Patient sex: M
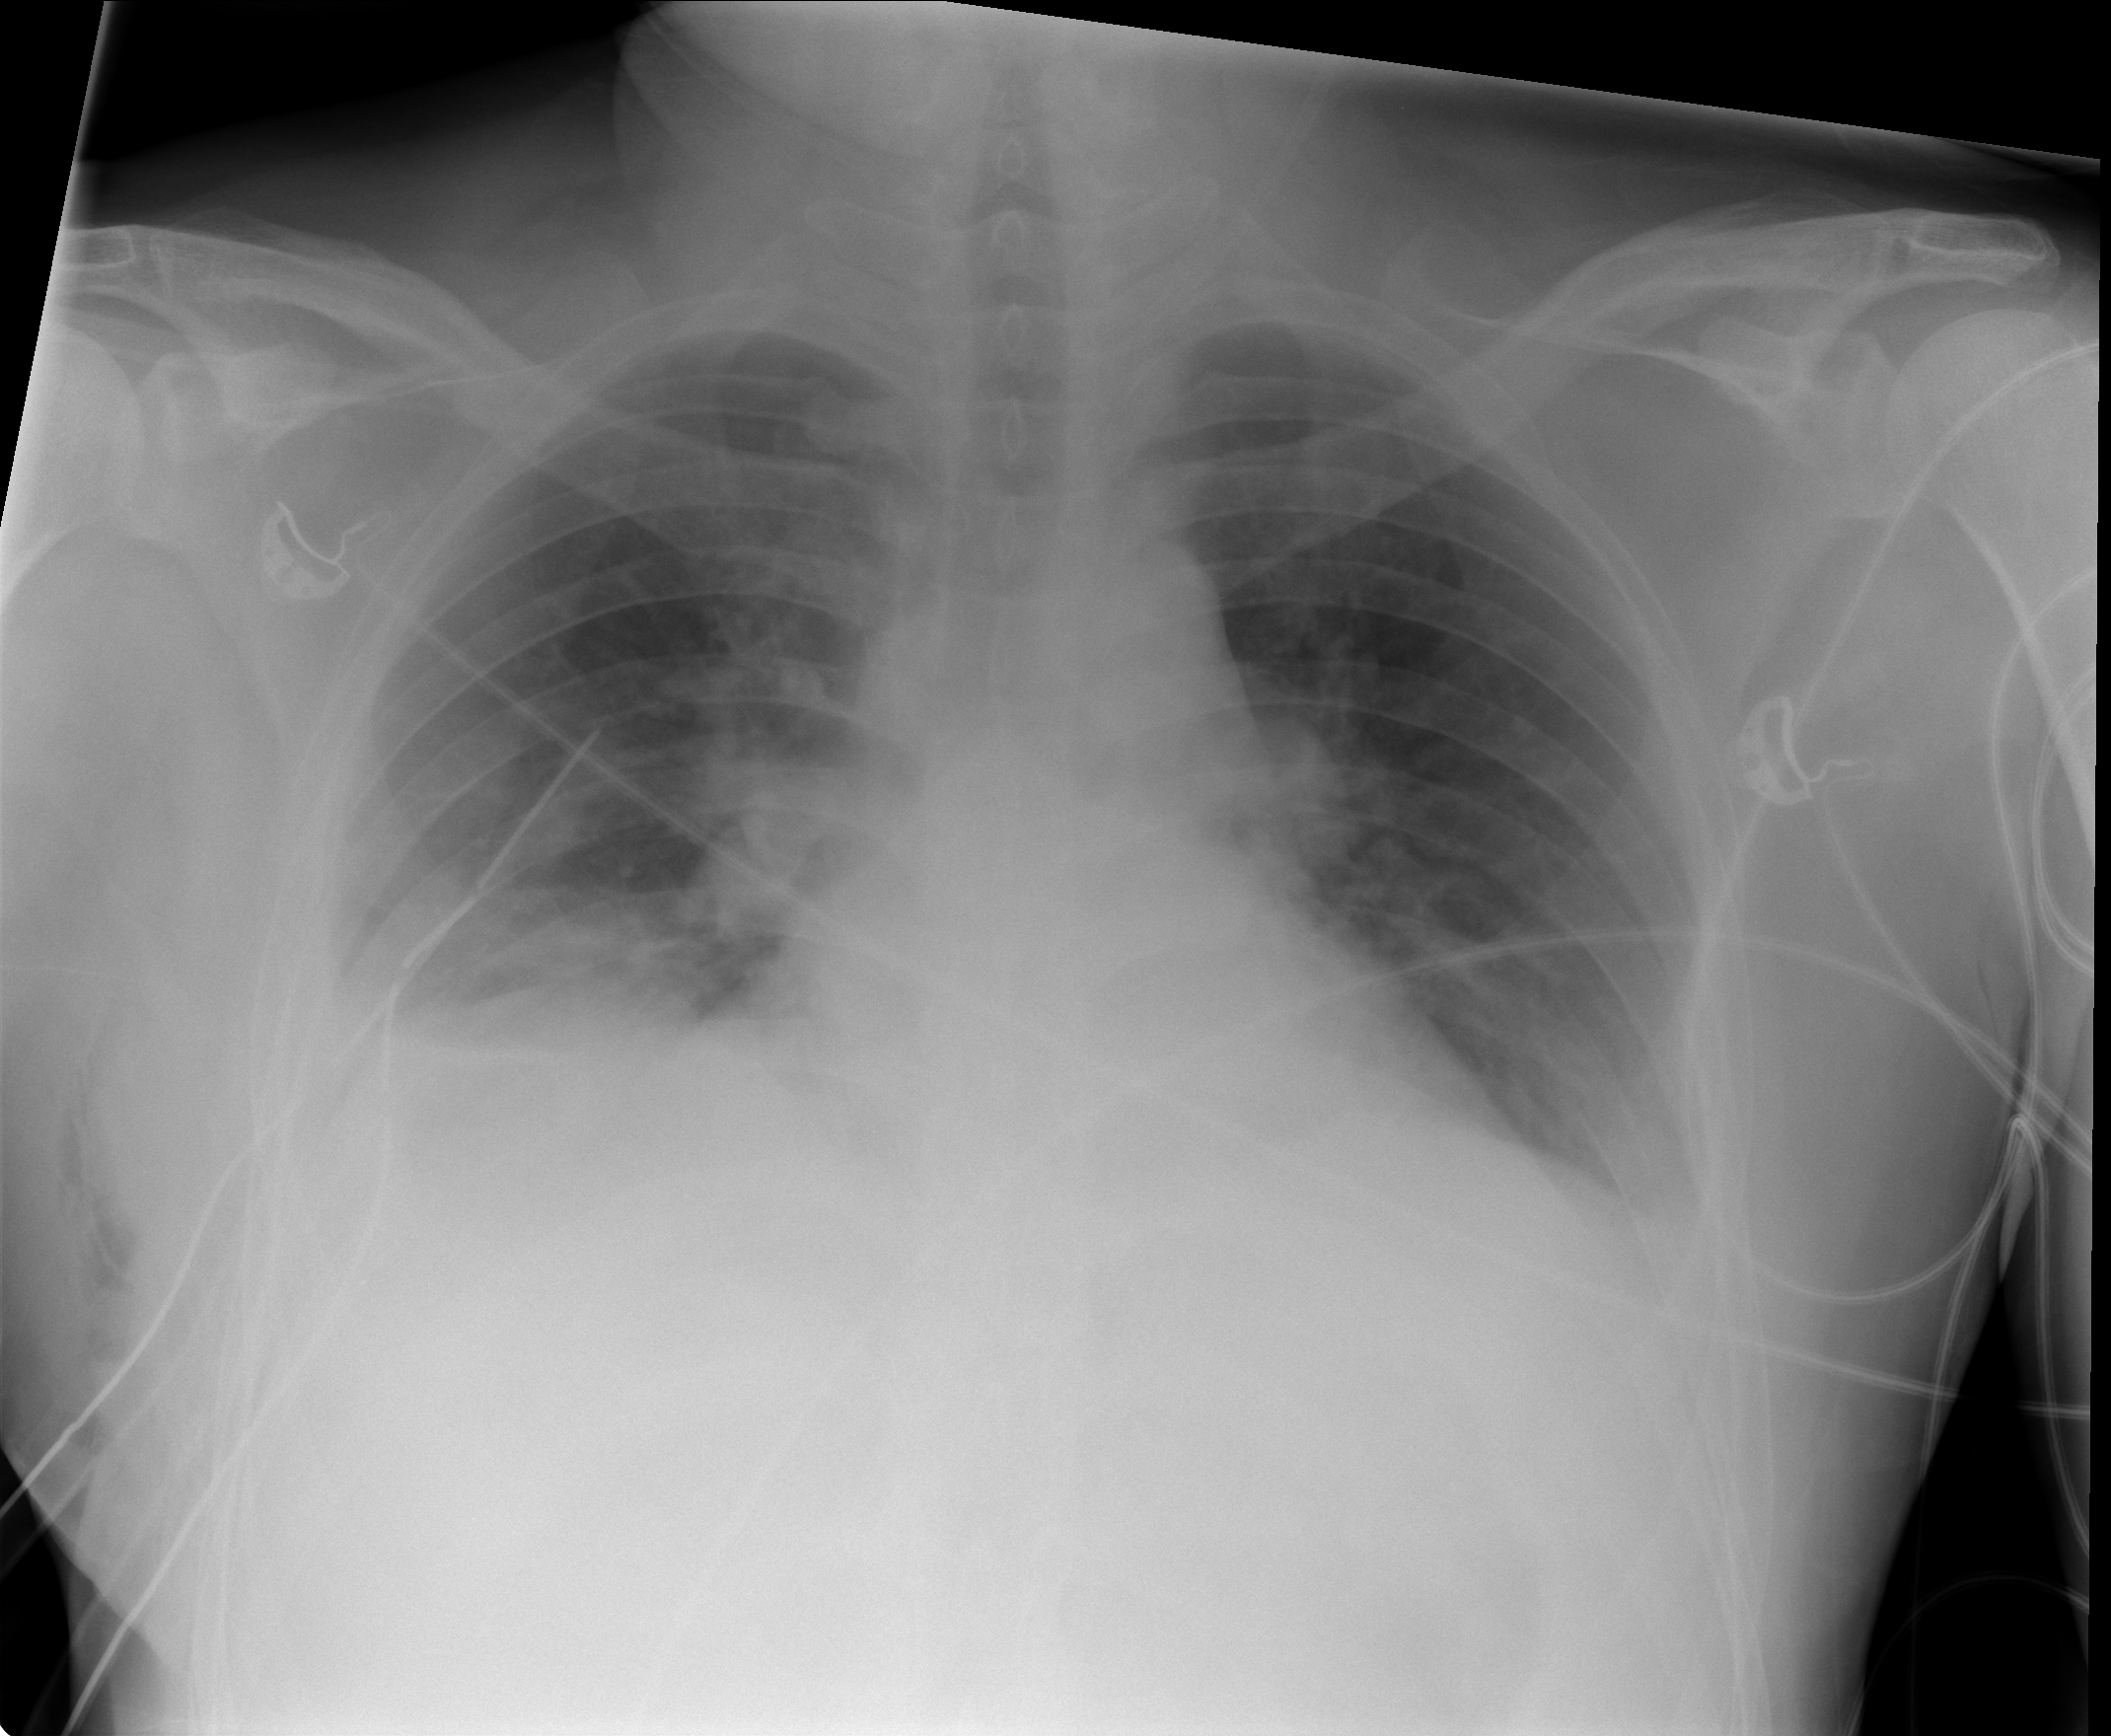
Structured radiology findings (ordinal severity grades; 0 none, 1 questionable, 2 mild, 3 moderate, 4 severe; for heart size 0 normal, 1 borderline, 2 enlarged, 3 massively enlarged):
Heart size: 0
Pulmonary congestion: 0
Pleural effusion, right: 2
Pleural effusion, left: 2
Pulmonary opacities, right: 0
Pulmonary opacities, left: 0
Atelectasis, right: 2
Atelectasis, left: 2